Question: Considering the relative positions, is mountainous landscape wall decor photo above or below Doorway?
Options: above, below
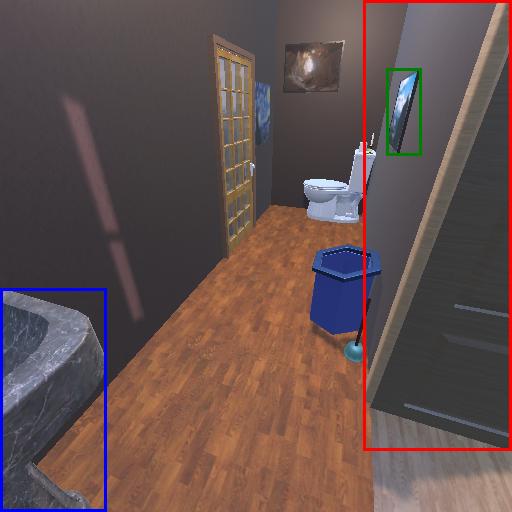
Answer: above